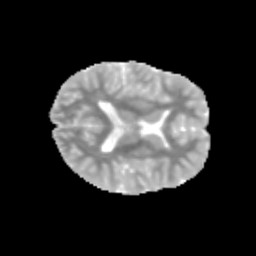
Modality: MD
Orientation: axial
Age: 11
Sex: male
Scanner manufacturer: siemens
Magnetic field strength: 3 T
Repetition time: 3.8 s
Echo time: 0.07 s